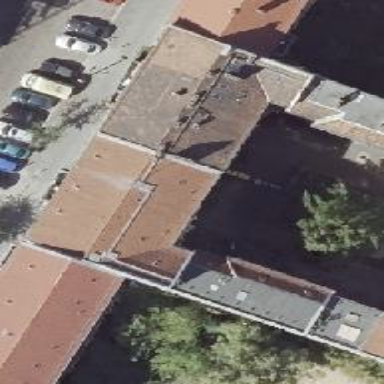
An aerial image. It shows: Part of building is shown in the image.